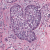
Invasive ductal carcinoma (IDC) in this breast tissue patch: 0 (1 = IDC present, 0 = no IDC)